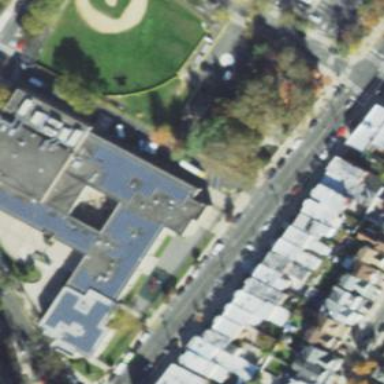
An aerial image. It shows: School.